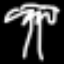
Label: palm tree